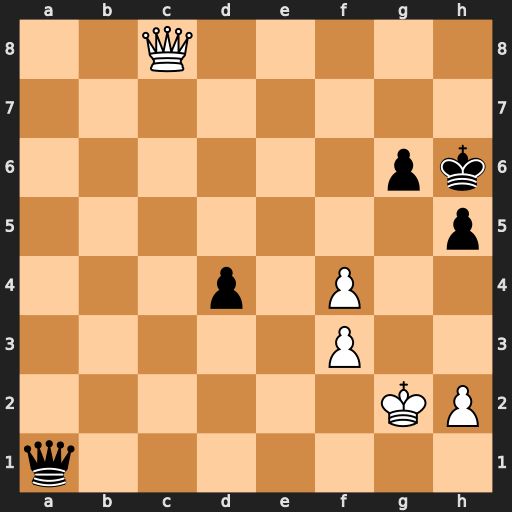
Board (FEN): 2Q5/8/6pk/7p/3p1P2/5P2/6KP/q7
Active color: w
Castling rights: -
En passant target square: -
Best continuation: Qh8#